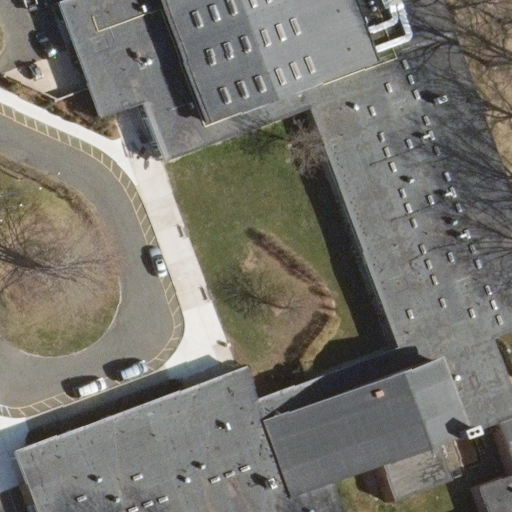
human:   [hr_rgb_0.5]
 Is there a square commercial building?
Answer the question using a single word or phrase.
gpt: no

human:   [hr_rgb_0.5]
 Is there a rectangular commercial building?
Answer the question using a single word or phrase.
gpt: no

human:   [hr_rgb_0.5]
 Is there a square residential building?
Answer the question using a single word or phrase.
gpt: no

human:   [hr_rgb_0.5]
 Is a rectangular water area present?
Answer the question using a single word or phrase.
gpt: no

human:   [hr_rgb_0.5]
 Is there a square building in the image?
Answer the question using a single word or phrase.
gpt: no

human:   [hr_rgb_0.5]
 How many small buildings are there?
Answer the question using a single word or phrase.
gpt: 0

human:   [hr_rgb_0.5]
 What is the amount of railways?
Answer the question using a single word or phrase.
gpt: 0

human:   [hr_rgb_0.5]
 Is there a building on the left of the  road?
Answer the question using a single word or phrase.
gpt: no

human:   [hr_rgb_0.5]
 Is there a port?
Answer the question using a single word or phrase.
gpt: no

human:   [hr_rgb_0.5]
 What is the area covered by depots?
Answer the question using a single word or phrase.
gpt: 0m2

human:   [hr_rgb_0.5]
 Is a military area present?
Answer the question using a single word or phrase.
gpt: no

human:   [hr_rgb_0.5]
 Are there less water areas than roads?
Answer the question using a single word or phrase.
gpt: yes

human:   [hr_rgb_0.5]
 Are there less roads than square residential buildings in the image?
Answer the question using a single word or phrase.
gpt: no

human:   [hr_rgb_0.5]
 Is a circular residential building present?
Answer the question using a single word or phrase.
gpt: no

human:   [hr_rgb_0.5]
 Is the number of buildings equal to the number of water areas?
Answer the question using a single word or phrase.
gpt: no

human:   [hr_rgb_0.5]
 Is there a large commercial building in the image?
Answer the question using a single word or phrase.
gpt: no

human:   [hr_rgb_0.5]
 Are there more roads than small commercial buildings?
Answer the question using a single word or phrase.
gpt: yes

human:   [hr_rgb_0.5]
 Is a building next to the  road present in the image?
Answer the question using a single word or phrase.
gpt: yes

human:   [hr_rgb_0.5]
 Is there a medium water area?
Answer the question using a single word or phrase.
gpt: no

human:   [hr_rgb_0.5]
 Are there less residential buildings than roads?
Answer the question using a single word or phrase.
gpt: no

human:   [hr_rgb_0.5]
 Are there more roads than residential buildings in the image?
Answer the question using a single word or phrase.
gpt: no

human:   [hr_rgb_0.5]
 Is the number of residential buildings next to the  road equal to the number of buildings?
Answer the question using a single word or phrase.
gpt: yes

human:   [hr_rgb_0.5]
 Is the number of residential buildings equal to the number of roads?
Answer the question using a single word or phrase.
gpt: yes

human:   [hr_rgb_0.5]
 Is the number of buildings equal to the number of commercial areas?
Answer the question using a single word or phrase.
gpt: no

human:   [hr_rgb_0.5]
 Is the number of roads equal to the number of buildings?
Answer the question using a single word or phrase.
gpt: yes

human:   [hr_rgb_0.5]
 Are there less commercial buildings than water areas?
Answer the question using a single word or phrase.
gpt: no

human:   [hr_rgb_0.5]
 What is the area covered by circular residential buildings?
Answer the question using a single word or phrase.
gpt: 0m2

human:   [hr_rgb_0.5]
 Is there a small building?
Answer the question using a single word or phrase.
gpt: no

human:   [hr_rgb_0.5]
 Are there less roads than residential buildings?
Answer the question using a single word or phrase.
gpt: no

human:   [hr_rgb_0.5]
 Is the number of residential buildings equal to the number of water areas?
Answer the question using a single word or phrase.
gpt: no

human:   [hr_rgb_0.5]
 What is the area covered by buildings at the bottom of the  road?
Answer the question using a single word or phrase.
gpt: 0m2

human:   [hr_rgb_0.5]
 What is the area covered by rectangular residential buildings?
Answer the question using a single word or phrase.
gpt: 0m2

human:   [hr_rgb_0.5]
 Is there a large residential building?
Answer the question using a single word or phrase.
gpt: no

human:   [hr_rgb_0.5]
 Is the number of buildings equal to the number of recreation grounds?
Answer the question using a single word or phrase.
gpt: no

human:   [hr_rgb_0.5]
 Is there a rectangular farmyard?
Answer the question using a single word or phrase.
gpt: no

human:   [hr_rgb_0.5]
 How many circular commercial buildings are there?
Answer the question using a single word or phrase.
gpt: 0